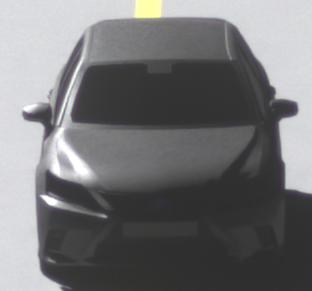
Make: Lexus
Model: CT 200h
Detailed model: CT (A10)
Model produced from: 2014/03
Model produced until: 2017/10
Doors: 5
Color: gray
Road condition: dry road
Daytime: morning or afternoon
Contrast: high contrast